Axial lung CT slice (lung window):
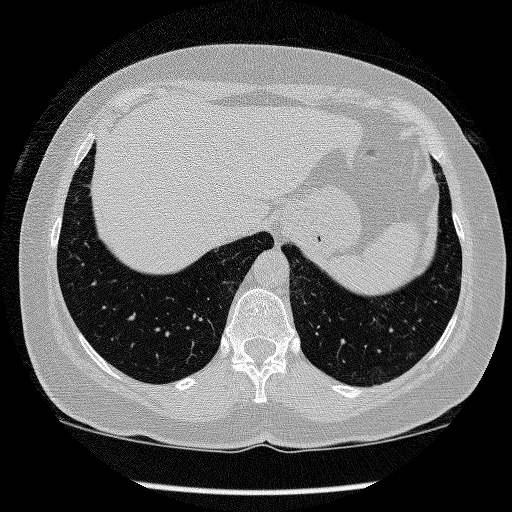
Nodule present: no